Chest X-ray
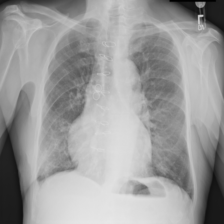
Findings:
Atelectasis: negative
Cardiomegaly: positive
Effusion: negative
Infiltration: positive
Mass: negative
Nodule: negative
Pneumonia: negative
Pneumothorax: negative
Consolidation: negative
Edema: negative
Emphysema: negative
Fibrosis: negative
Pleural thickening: negative
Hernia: negative